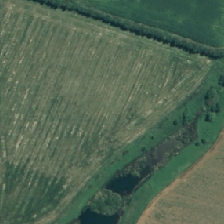
Land cover: shortrotation_cropland